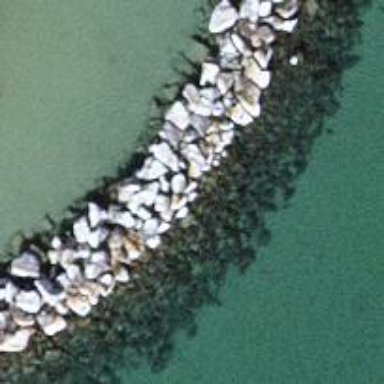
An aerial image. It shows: Breakwater structure.